Aerial crown-view tile of a tropical tree (Barro Colorado Island, Panama), acquired 20250317:
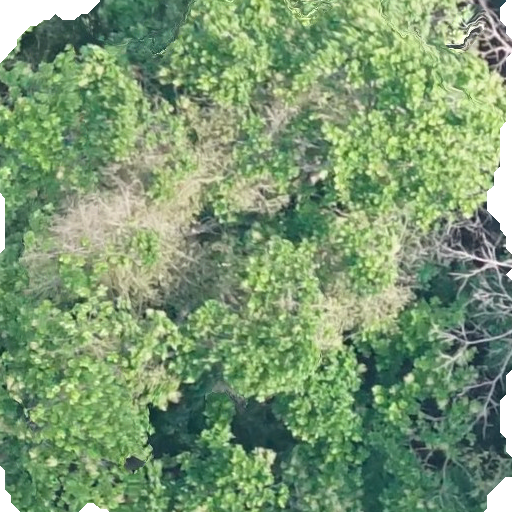
Species: Anacardium excelsum
GBIF accepted scientific name: Anacardium excelsum
Crown area: 459.239 m²